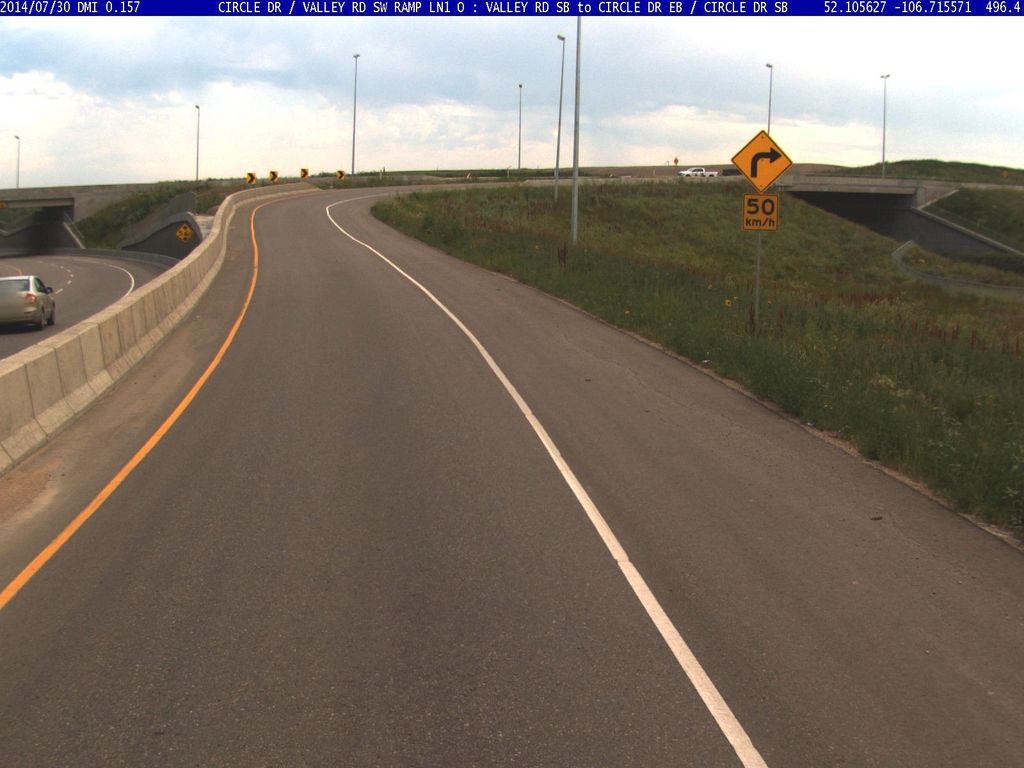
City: saskatoon